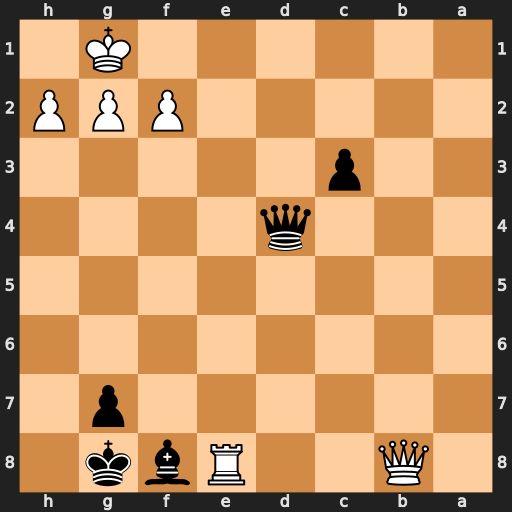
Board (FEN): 1Q2Rbk1/6p1/8/8/3q4/2p5/5PPP/6K1
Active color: b
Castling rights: -
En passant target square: -
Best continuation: Qd1+ Re1 Qxe1#